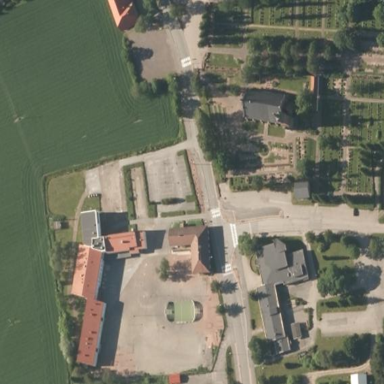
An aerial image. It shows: School.